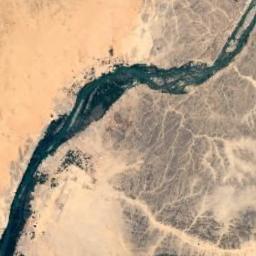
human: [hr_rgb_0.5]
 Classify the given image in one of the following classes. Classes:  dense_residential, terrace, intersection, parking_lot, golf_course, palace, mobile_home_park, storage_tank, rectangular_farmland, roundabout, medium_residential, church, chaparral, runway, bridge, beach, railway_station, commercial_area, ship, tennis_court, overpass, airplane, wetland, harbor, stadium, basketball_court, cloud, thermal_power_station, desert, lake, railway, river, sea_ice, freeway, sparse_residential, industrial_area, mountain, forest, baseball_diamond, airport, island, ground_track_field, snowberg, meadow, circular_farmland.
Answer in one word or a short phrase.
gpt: river